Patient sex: M
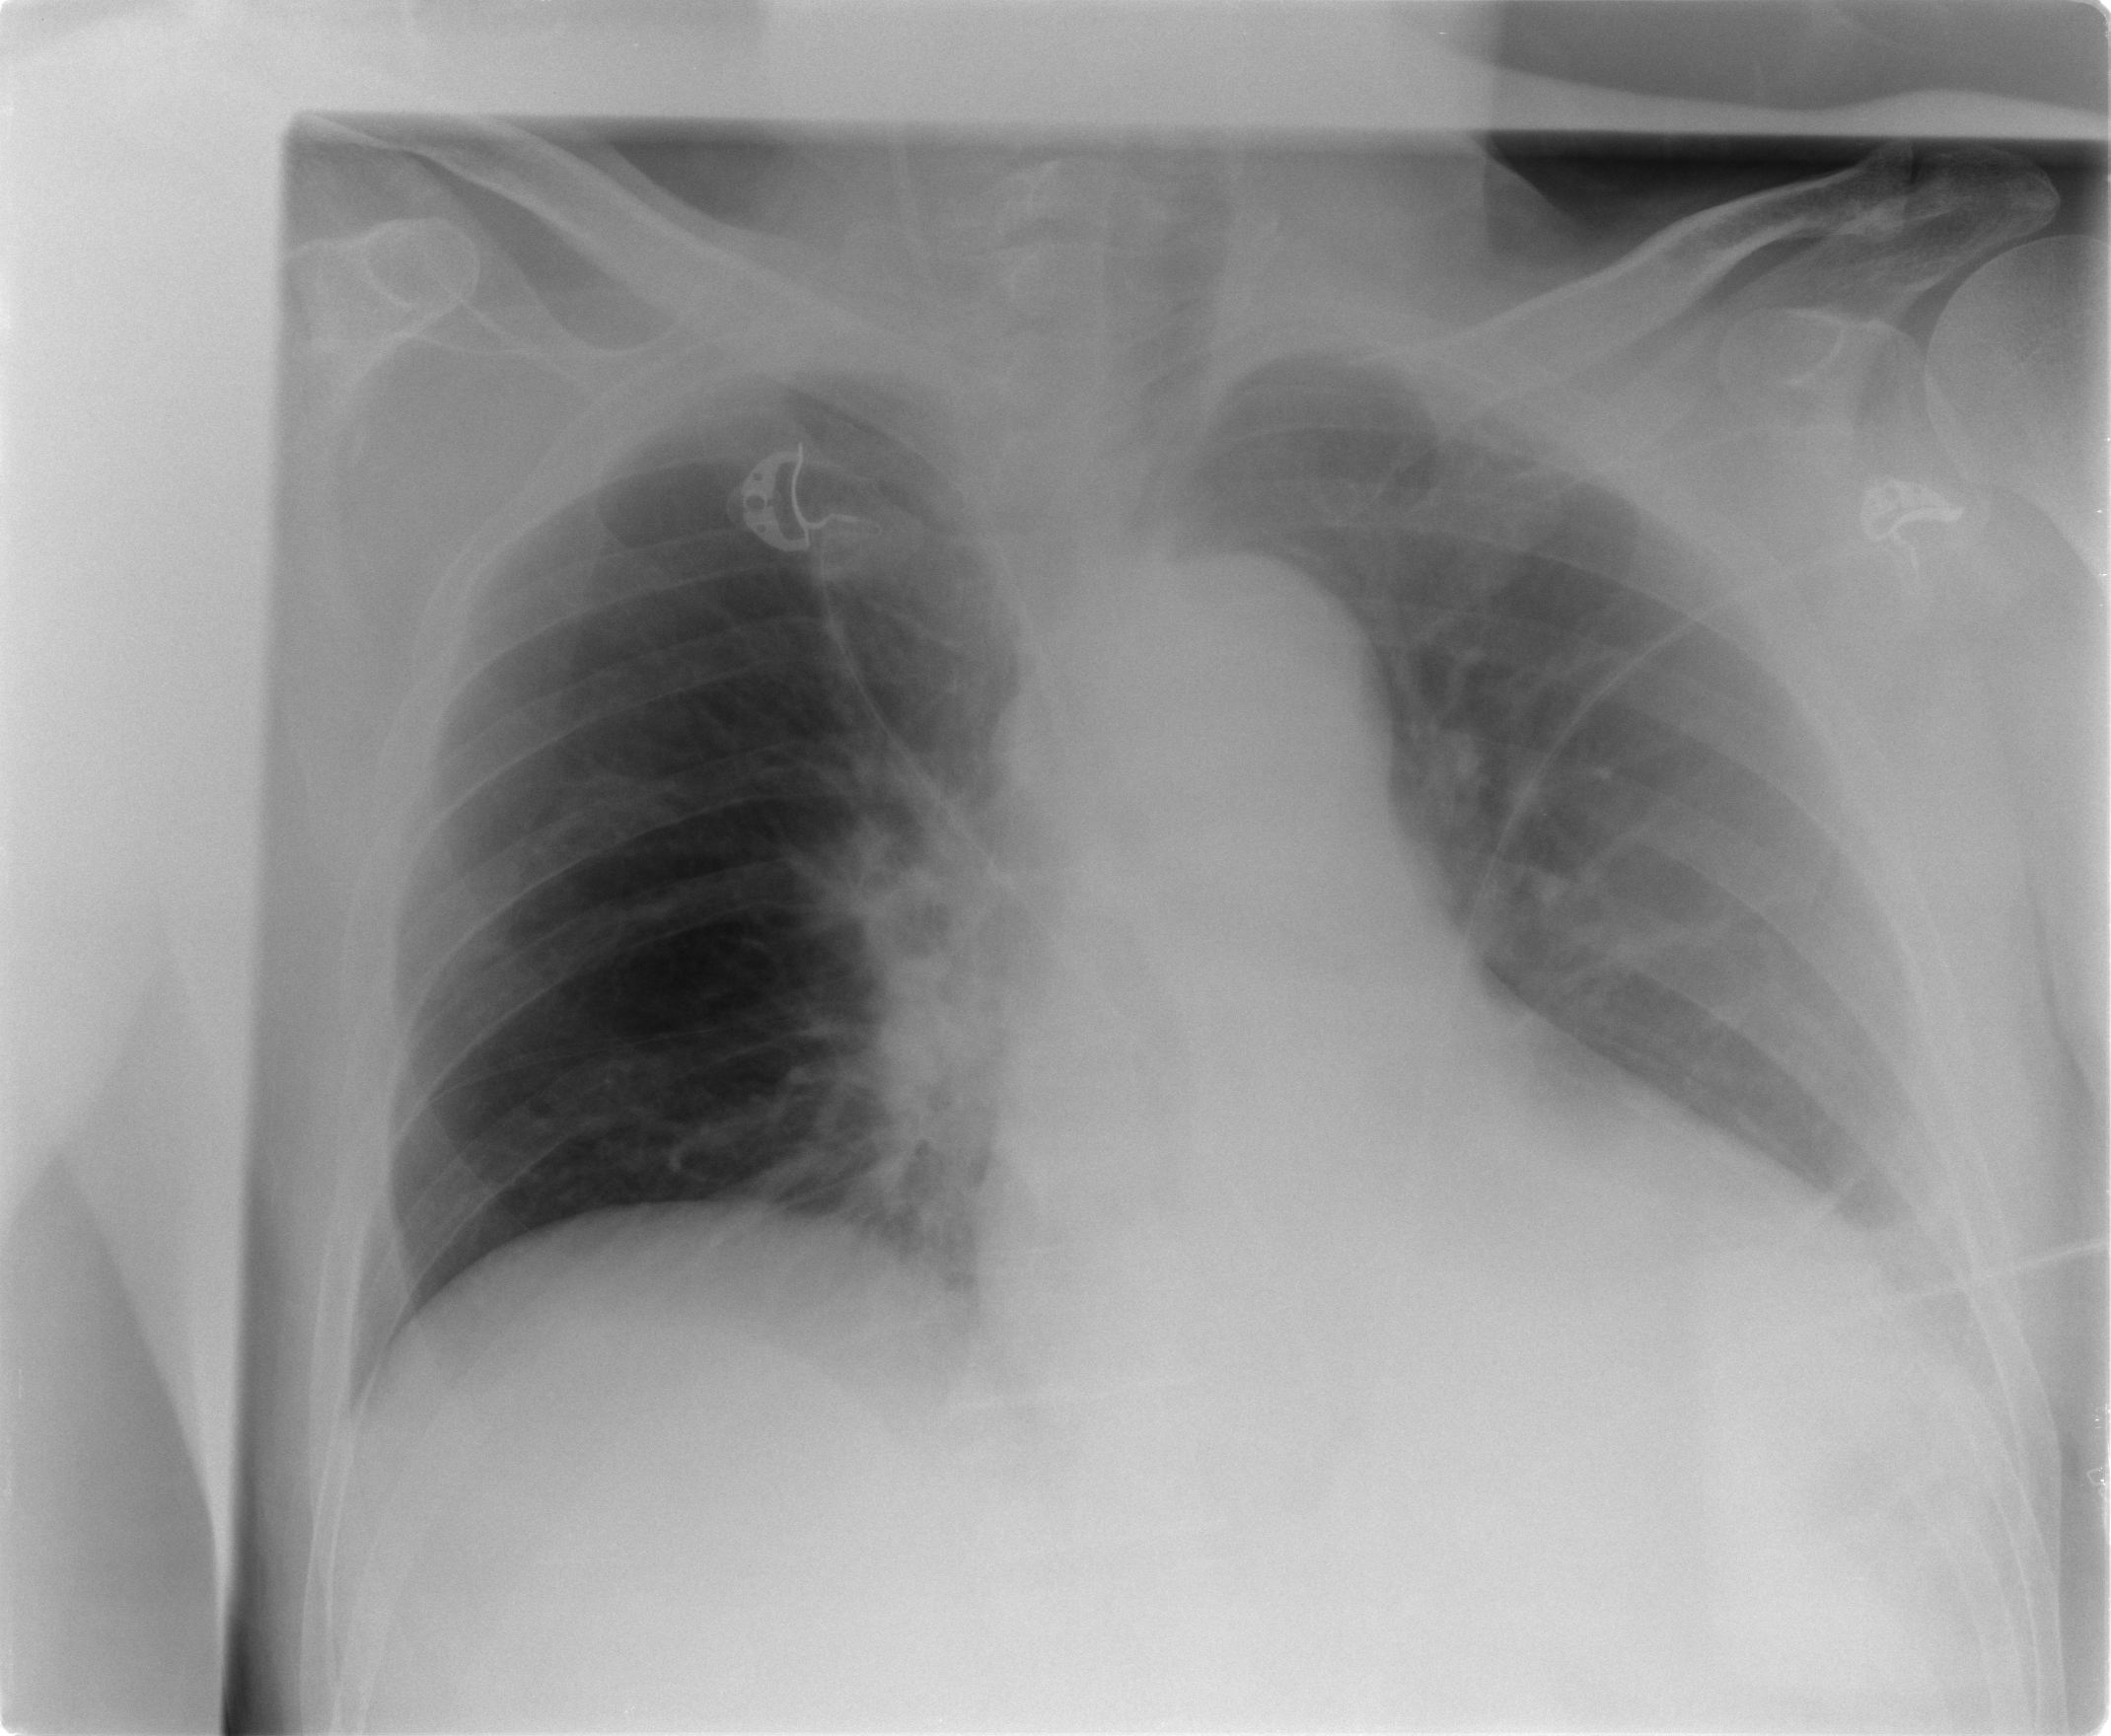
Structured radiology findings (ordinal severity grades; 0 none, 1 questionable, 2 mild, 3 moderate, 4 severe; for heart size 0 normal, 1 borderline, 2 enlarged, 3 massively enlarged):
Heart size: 2
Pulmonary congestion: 0
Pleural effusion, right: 0
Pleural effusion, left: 2
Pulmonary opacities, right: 0
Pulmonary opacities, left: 0
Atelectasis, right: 0
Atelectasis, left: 2